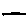
Label: line